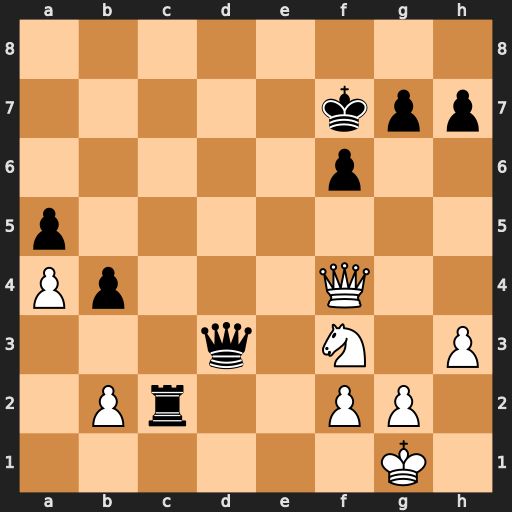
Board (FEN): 8/5kpp/5p2/p7/Pp3Q2/3q1N1P/1Pr2PP1/6K1
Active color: w
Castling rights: -
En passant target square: -
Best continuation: Ne5+ Kg8 Nxd3